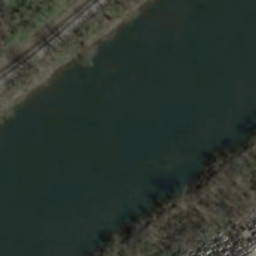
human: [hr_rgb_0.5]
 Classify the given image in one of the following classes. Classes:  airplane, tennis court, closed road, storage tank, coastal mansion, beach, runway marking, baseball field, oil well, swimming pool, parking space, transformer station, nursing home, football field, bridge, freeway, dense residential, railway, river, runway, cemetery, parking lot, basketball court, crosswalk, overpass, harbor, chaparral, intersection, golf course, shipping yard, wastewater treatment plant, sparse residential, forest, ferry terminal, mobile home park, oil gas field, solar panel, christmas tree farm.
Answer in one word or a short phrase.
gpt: river